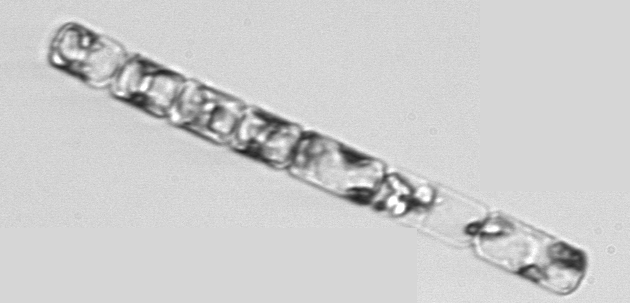
Label: Guinardia_delicatula_TAG_internal_parasite